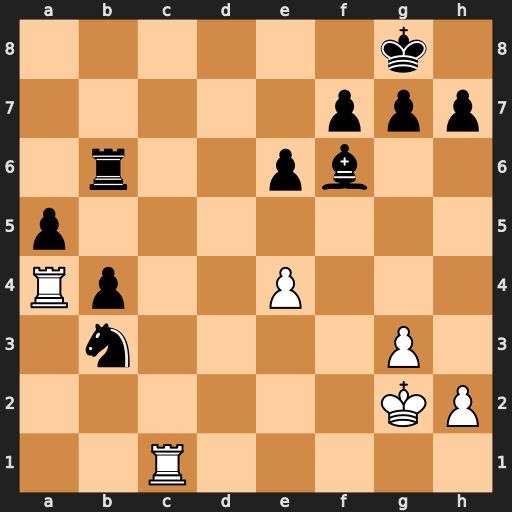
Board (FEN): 6k1/5ppp/1r2pb2/p7/Rp2P3/1n4P1/6KP/2R5
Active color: w
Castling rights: -
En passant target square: -
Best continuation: Rc8+ Bd8 Rxd8#